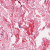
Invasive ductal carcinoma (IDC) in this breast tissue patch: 0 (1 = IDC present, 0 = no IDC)